Aerial crown-view tile of a tropical tree (Barro Colorado Island, Panama), acquired 20250317:
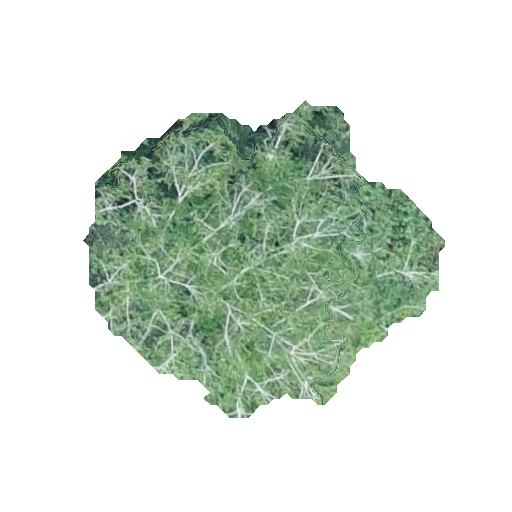
Species: Ocotea oblonga
GBIF accepted scientific name: Ocotea oblonga
Crown area: 113.887 m²